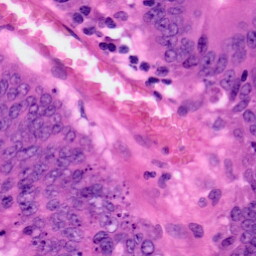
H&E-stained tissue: Colon